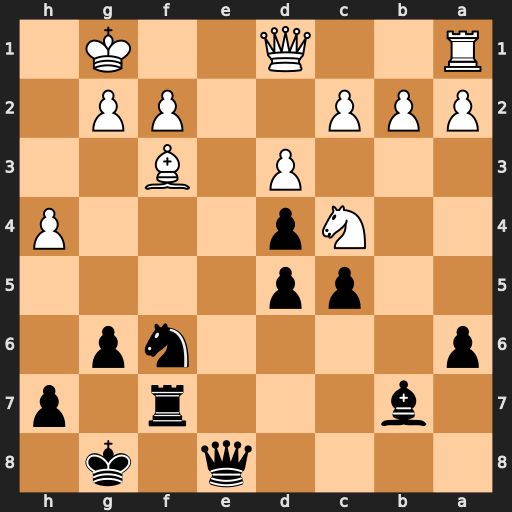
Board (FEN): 4q1k1/1b3r1p/p4np1/2pp4/2Np3P/3P1B2/PPP2PP1/R2Q2K1
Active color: b
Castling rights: -
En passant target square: -
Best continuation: dxc4 Bxb7 Rxb7